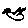
Label: bird